Question: I have a horizontal table using PHP and MySQL now

How can I make a vertical table from this code?
'''
<div class="content-loader">
<table cellspacing="0" width="100%" id="rank2" class="table table-striped table-hover table-responsive">
<thead>
<tr>
<th>Nick</th>
<th>Kredity</th>
<th>Body1</th>
<th>Body2</th>
<th>Cas</th>
<th>online</th>
</tr>
</thead>
<tbody>
<?php
require_once 'dbconfig.php';
$stmt = $db_con->prepare("SELECT ranks.steamId, ranks.points, ranks.lastDisplayName, ranks.lastUpdated, ranksrussia2.points AS points2, uconomy.balance
FROM ranks
INNER JOIN ranksrussia2 ON ranks.steamId = ranksrussia2.steamId
LEFT JOIN uconomy ON ranks.steamId = uconomy.steamId
WHERE ranks.steamId = ?");
$stmt->execute(array($steamprofile['steamid']));
while($row = $stmt->fetch(PDO::FETCH_ASSOC))
{
echo "<td>". $row['lastDisplayName']."</td><td>". $row['balance'] ."</td><td>". $row['points'] ."</td><td>". $row['points2'] ."</td><td>". $row['points2'] ."</td>";
}
?>
</tbody>
</table>
</div>
'''
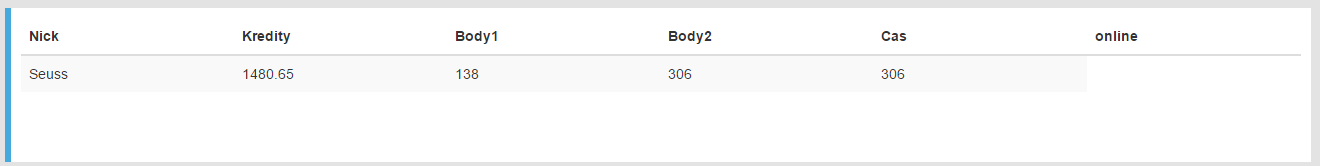
Answer: You could try this one
Just copy and paste the prepare and change the variables, same goes to execute
'''
<div class="content-loader">
<?php
require_once 'dbconfig.php';
$stmt1 = $db_con->prepare("SELECT ranks.steamId, ranks.points, ranks.lastDisplayName, ranks.lastUpdated, ranksrussia2.points AS points2, uconomy.balance FROM ranks INNER JOIN ranksrussia2 ON ranks.steamId = ranksrussia2.steamId LEFT JOIN uconomy ON ranks.steamId = uconomy.steamId WHERE ranks.steamId = ?");
$stmt2 = $db_con->prepare("SELECT ranks.steamId, ranks.points, ranks.lastDisplayName, ranks.lastUpdated, ranksrussia2.points AS points2, uconomy.balance FROM ranks INNER JOIN ranksrussia2 ON ranks.steamId = ranksrussia2.steamId LEFT JOIN uconomy ON ranks.steamId = uconomy.steamId WHERE ranks.steamId = ?");
$stmt3 = $db_con->prepare("SELECT ranks.steamId, ranks.points, ranks.lastDisplayName, ranks.lastUpdated, ranksrussia2.points AS points2, uconomy.balance FROM ranks INNER JOIN ranksrussia2 ON ranks.steamId = ranksrussia2.steamId LEFT JOIN uconomy ON ranks.steamId = uconomy.steamId WHERE ranks.steamId = ?");
$stmt4 = $db_con->prepare("SELECT ranks.steamId, ranks.points, ranks.lastDisplayName, ranks.lastUpdated, ranksrussia2.points AS points2, uconomy.balance FROM ranks INNER JOIN ranksrussia2 ON ranks.steamId = ranksrussia2.steamId LEFT JOIN uconomy ON ranks.steamId = uconomy.steamId WHERE ranks.steamId = ?");
$stmt5 = $db_con->prepare("SELECT ranks.steamId, ranks.points, ranks.lastDisplayName, ranks.lastUpdated, ranksrussia2.points AS points2, uconomy.balance FROM ranks INNER JOIN ranksrussia2 ON ranks.steamId = ranksrussia2.steamId LEFT JOIN uconomy ON ranks.steamId = uconomy.steamId WHERE ranks.steamId = ?");
$stmt1->execute(array($steamprofile['steamid']));
$stmt2->execute(array($steamprofile['steamid']));
$stmt3->execute(array($steamprofile['steamid']));
$stmt4->execute(array($steamprofile['steamid']));
$stmt5->execute(array($steamprofile['steamid']));
?>
<table cellspacing="0" width="100%" id="rank2" class="table table-striped table-hover table-responsive">
<thead>
<tr>
<td>Nick</td>
<?php
while($row = $stmt1->fetch(PDO::FETCH_ASSOC))
{
echo "<td>". $row['lastDisplayName']."</td>";
}
?>
</tr>
<tr>
<td>Kredity</td>
<?php
while($row = $stmt2->fetch(PDO::FETCH_ASSOC))
{
echo "<td>". $row['balance'] ."</td>";
}
?>
</tr>
<tr>
<td>Body1</td>
<?php
while($row = $stmt3->fetch(PDO::FETCH_ASSOC))
{
echo "<td>". $row['points'] ."</td>";
}
?>
</tr>
<tr>
<td>Body2</td>
<?php
while($row = $stmt4->fetch(PDO::FETCH_ASSOC))
{
echo "<td>". $row['points2'] ."</td>";
}
?>
</tr>
<tr>
<td>Cas</td>
<?php
while($row = $stmt5->fetch(PDO::FETCH_ASSOC))
{
echo "<td>". $row['points2'] ."</td>";
}
?>
</tr>
<tr>
<td>Online</td>
</tr>
</thead>
<tbody>
</tbody>
</table>
</div>
'''